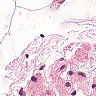
Metastatic tissue present: no